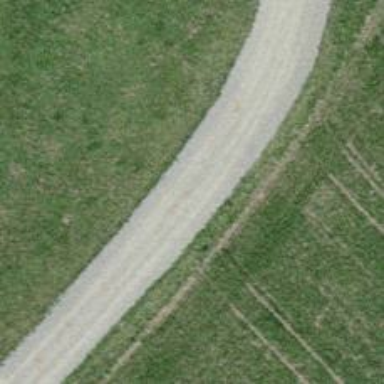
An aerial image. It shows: Track with compacted grade2 surface.